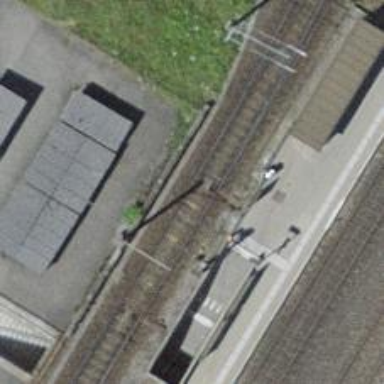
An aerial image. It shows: Single-track railway siding with electrified contact lines.